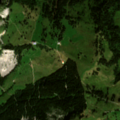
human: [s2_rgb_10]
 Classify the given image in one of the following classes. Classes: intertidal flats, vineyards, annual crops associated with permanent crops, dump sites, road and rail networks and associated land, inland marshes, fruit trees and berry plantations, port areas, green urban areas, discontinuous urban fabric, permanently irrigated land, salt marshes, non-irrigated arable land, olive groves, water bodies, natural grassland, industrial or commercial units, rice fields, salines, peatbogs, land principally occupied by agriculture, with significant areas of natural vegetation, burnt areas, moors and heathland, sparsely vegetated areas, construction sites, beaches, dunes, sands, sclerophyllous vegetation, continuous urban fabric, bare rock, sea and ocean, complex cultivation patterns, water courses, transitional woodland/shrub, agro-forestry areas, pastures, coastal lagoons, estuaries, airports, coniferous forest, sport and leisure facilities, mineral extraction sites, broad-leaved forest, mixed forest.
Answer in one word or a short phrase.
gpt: coniferous forest, natural grassland, sparsely vegetated areas